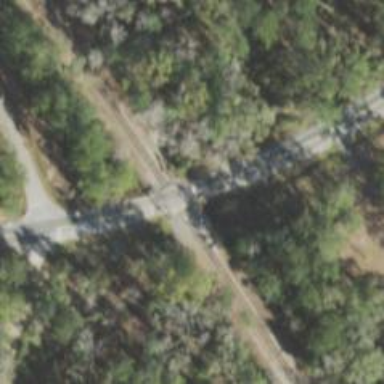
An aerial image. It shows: Level crossing with lights at railway intersection.